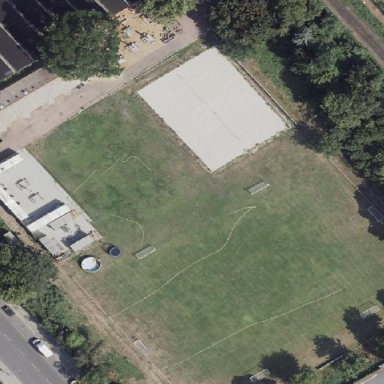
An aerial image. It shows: Soccer pitch for leisure land activities.